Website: apple
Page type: customer-info-address
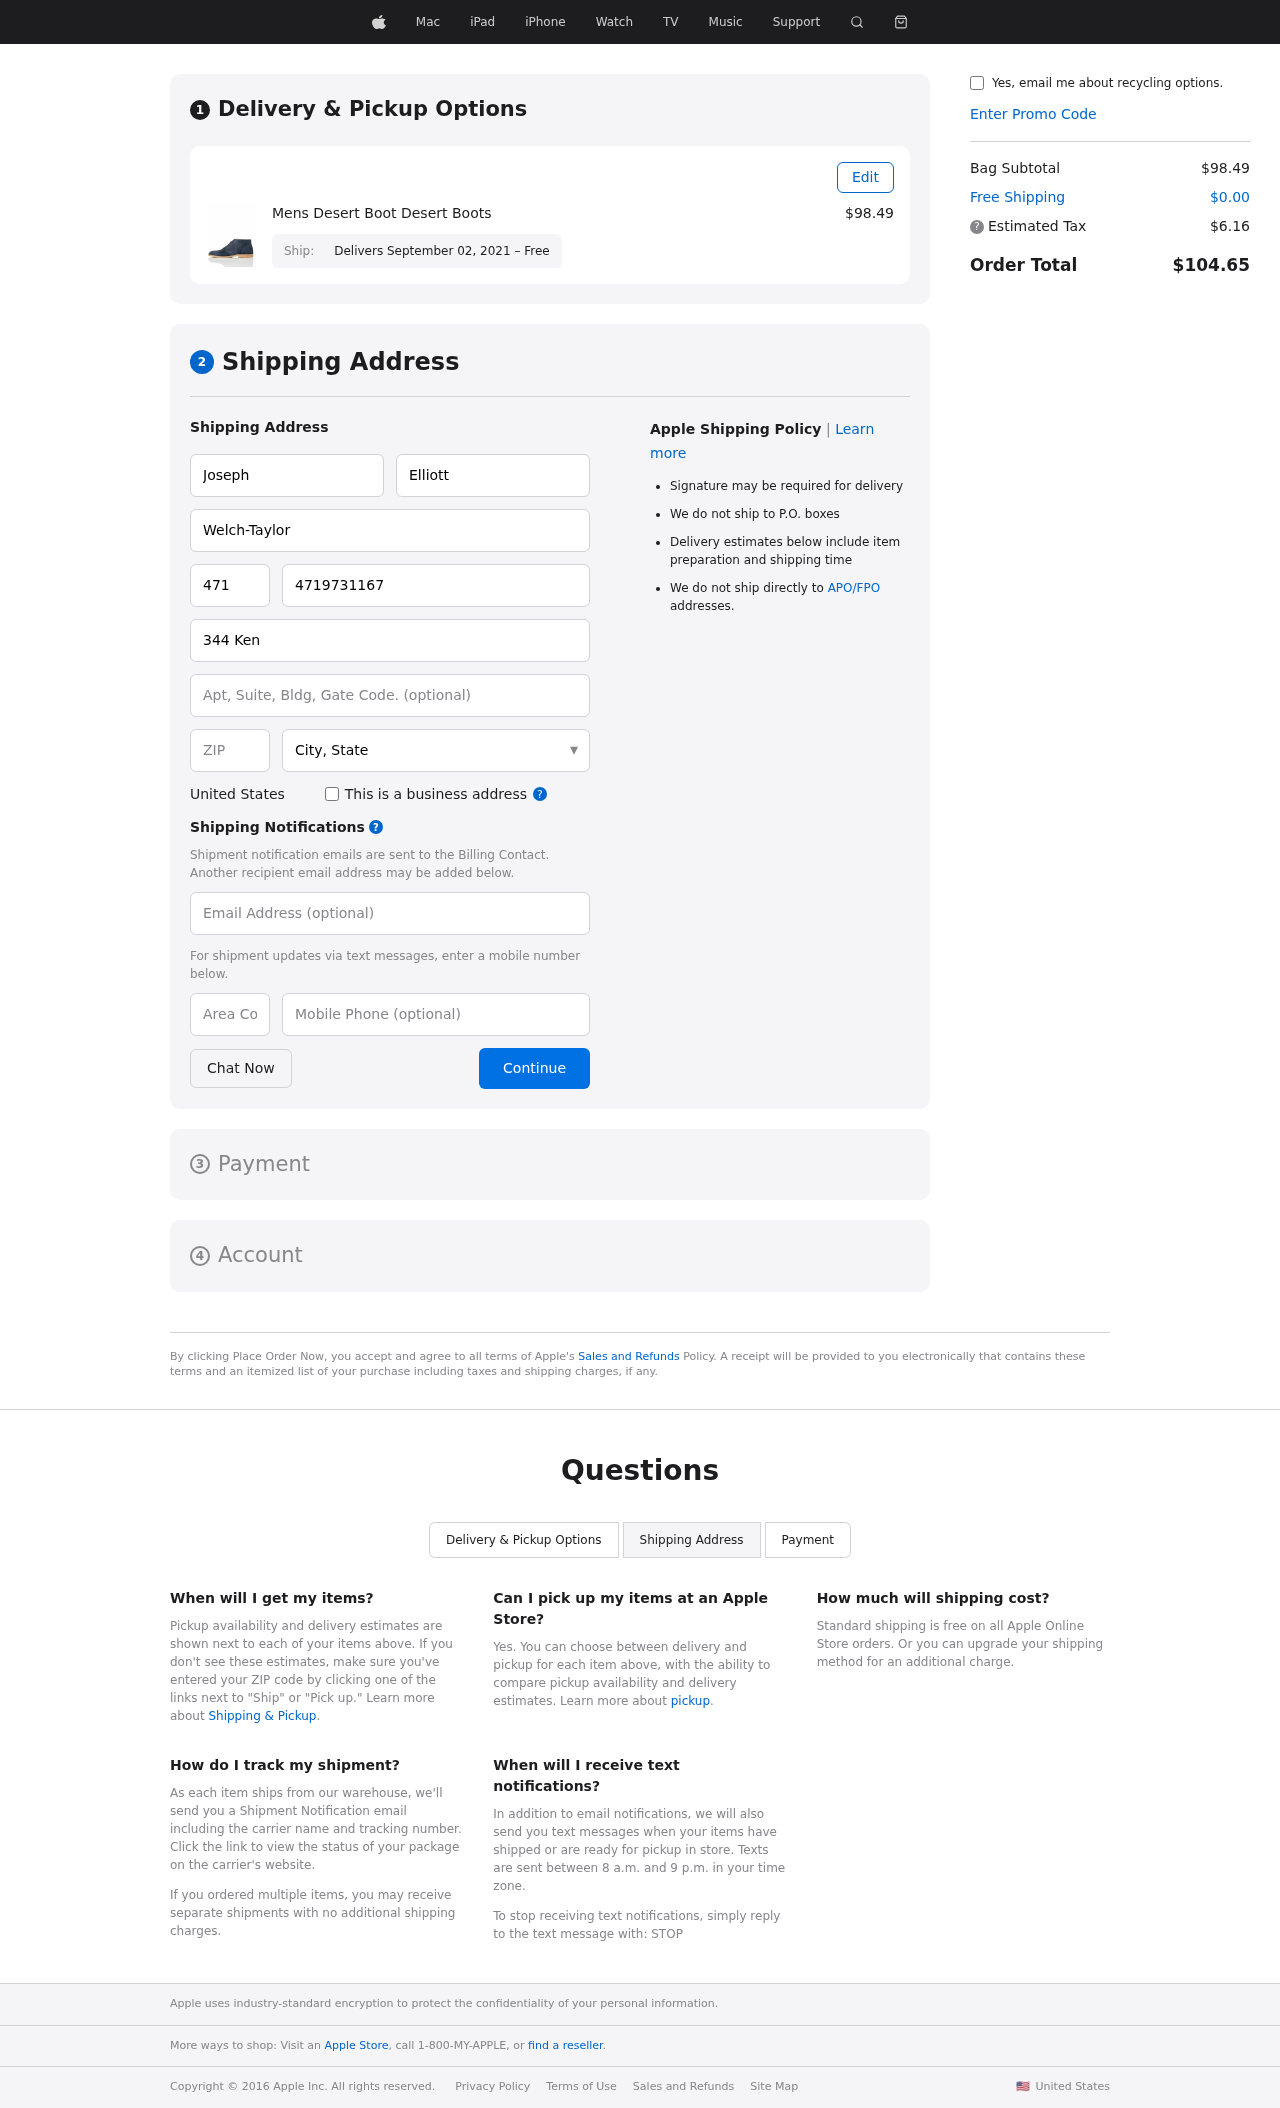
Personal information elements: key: PII_CITY_STATE
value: West Ashleyberg, NM
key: PII_COMPANY
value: Welch-Taylor
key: PII_COUNTRY
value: United States
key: PII_EMAIL
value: josephelliott@hotmail.com
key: PII_FIRSTNAME
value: Joseph
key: PII_LASTNAME
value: Elliott
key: PII_PHONE
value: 4719731167
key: PII_PHONE_ALT
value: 7248391114
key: PII_PHONE_ALT_AREA
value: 724
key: PII_PHONE_AREA
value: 471
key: PII_POSTCODE
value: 28214
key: PII_STREET
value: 344 Kent Pine
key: PII_STREET2
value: Suite 509
Product elements: key: PRODUCT1_NAME
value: Mens Desert Boot Desert Boots
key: PRODUCT1_PRICE
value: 98.49
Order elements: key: ORDER_DELIVERY_DATE
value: Delivers September 02, 2021 – Free
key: ORDER_SUBTOTAL
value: $98.49
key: ORDER_SHIPPING_COST
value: $0.00
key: ORDER_TAX
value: $6.16
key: ORDER_TOTAL
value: $104.65